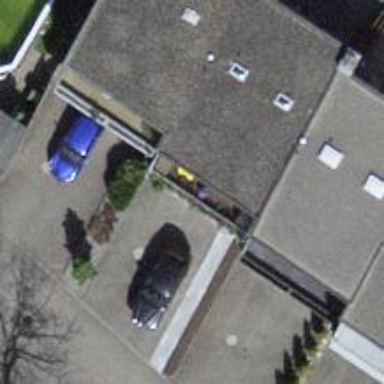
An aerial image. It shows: Flat roof terrace building.